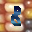
Label: 8